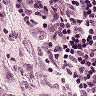
Metastatic tissue present: no